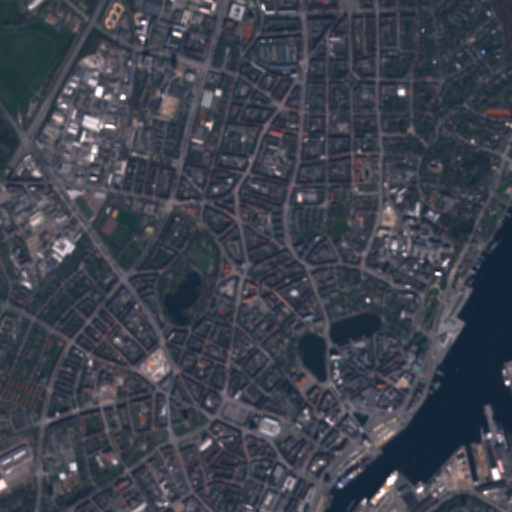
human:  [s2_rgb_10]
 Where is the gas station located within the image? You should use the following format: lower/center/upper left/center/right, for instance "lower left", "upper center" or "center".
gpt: The gas station is located in the upper left of the image.
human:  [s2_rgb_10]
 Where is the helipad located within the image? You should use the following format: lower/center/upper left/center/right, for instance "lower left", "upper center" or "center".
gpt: The helipad is located in the center right of the image.
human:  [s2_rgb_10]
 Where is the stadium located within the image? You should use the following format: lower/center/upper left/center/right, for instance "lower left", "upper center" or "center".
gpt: The stadium is located in the lower center of the image.
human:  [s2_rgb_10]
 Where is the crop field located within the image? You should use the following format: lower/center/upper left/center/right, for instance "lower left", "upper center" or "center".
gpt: There is no crop field in the image.